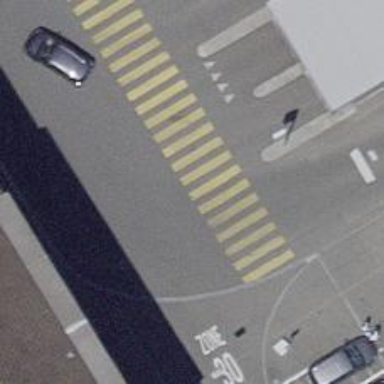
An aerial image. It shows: Uncontrolled zebra crossing with yellow markings.